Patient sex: F
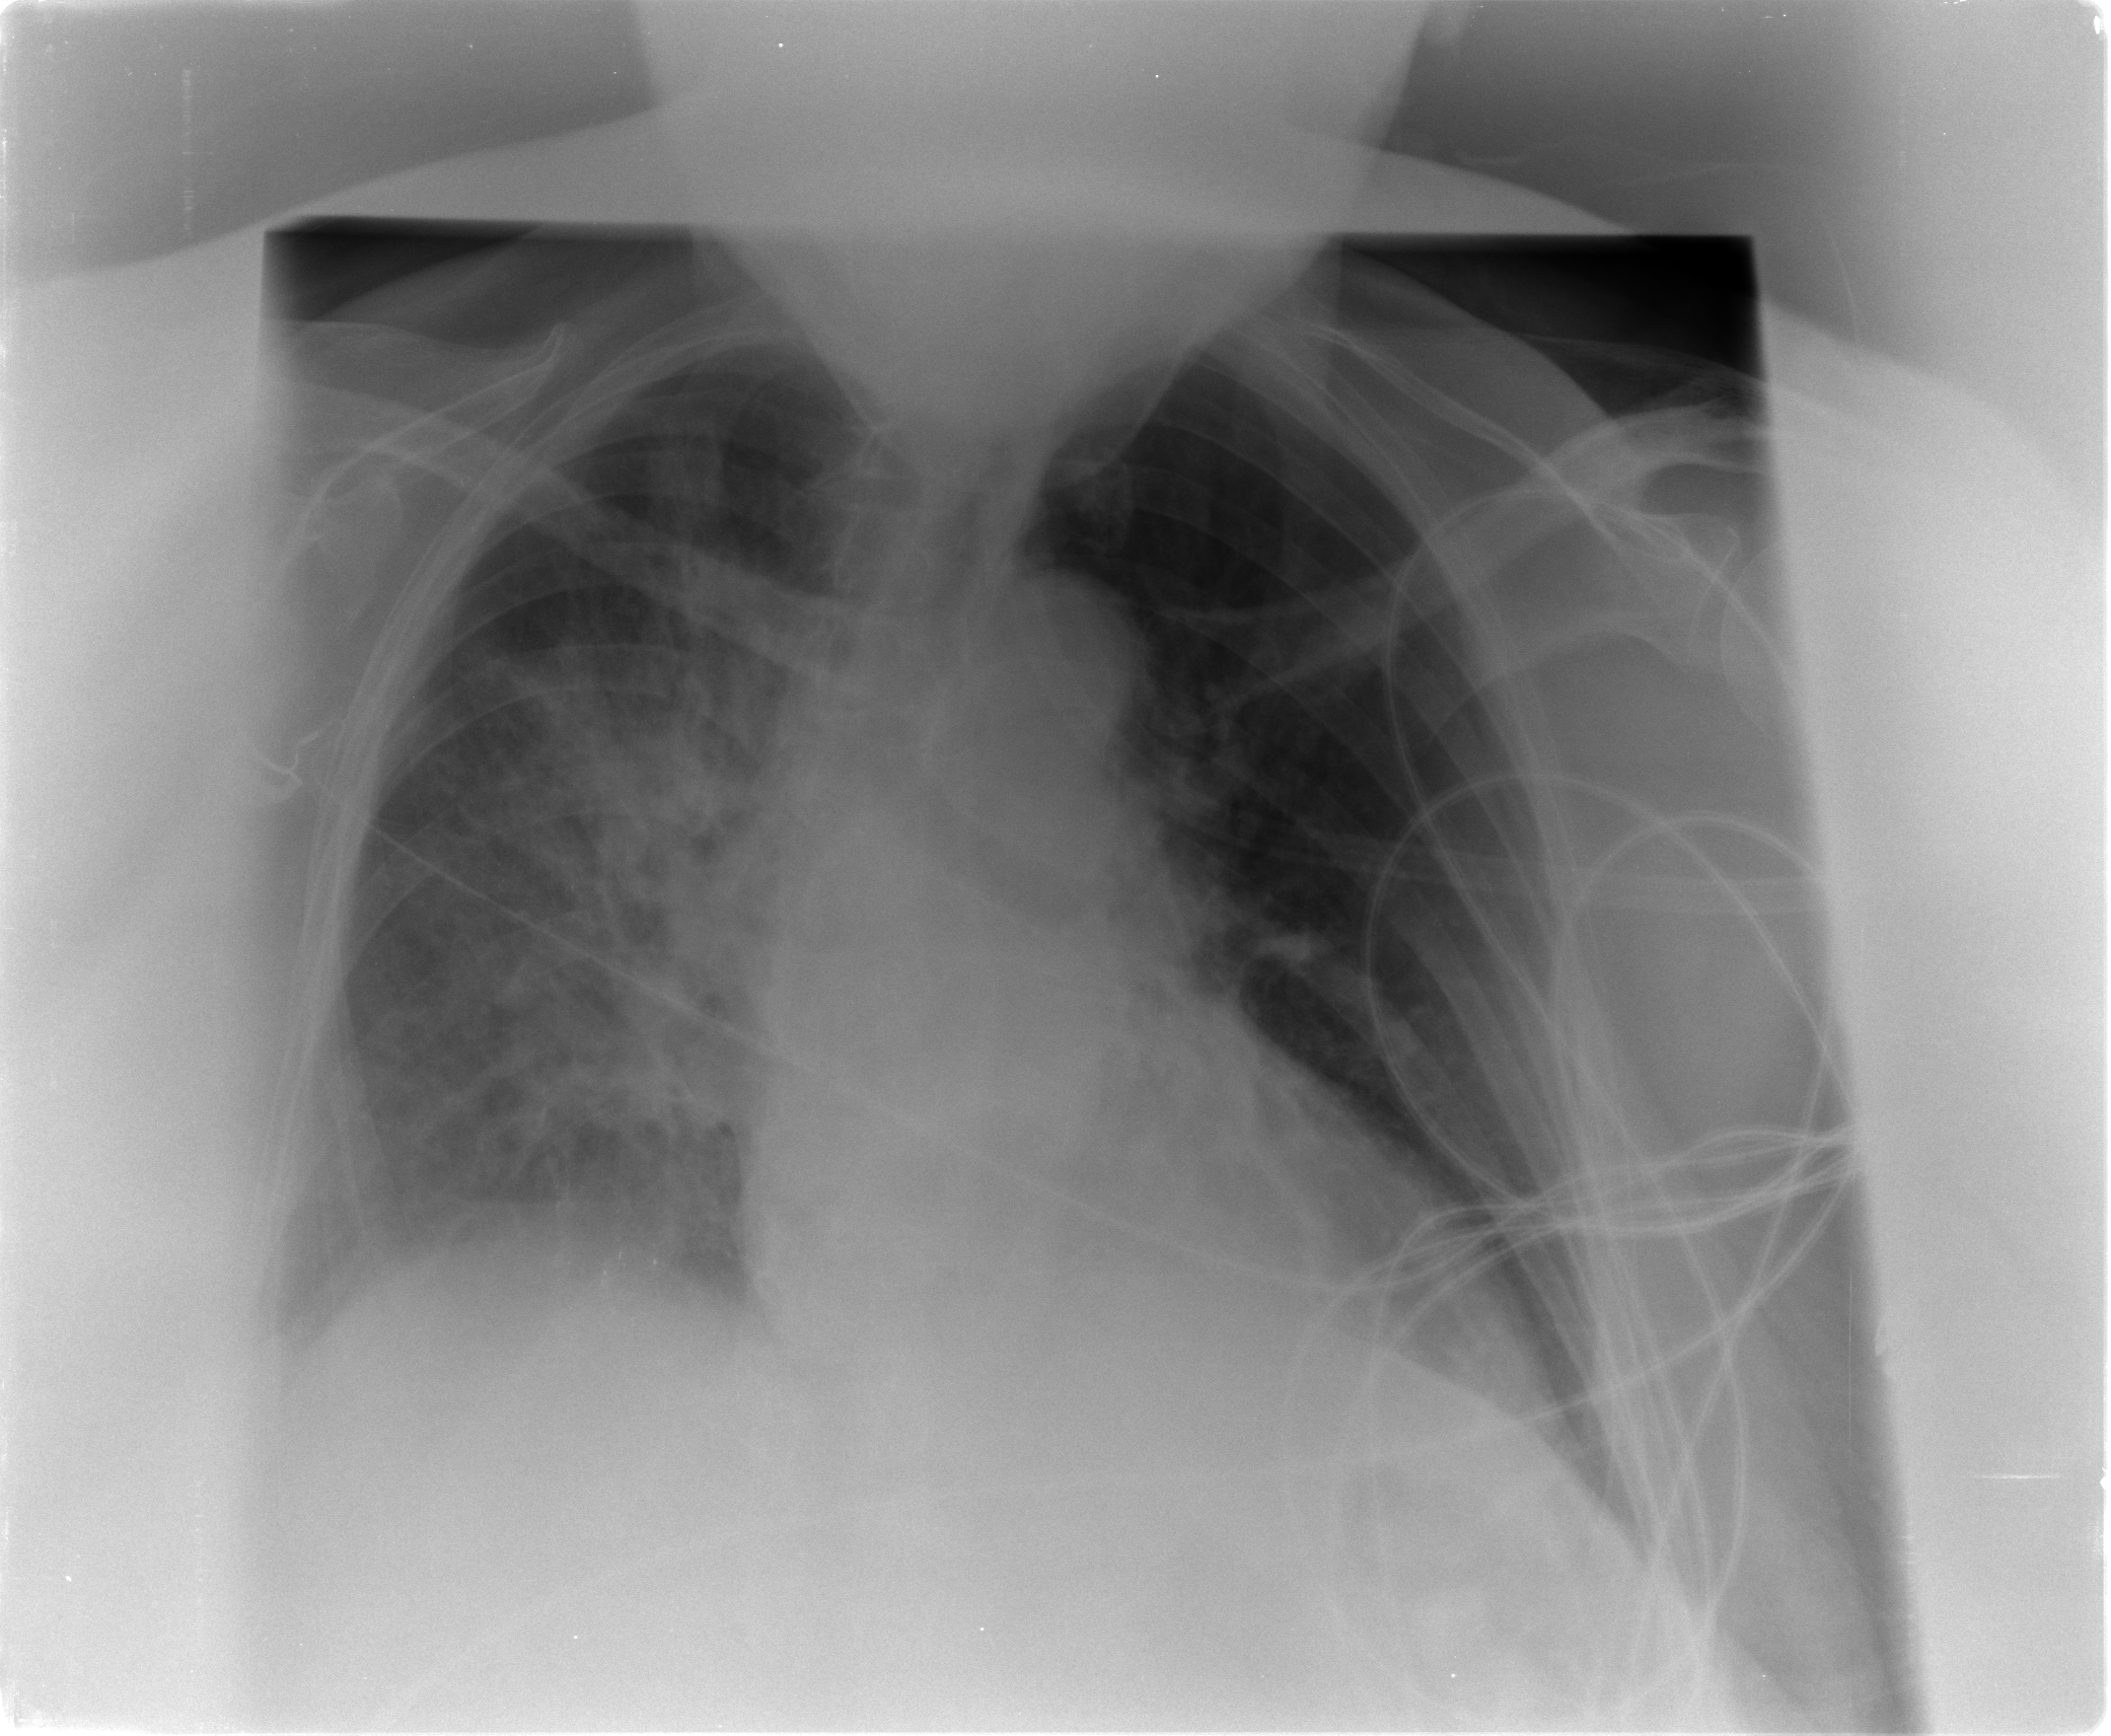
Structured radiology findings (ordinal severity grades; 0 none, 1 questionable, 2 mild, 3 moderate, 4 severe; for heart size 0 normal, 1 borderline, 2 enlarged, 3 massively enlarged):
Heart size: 0
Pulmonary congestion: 0
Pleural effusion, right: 2
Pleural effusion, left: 0
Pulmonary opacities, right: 4
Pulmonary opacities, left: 0
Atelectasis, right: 3
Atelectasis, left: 0